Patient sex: M
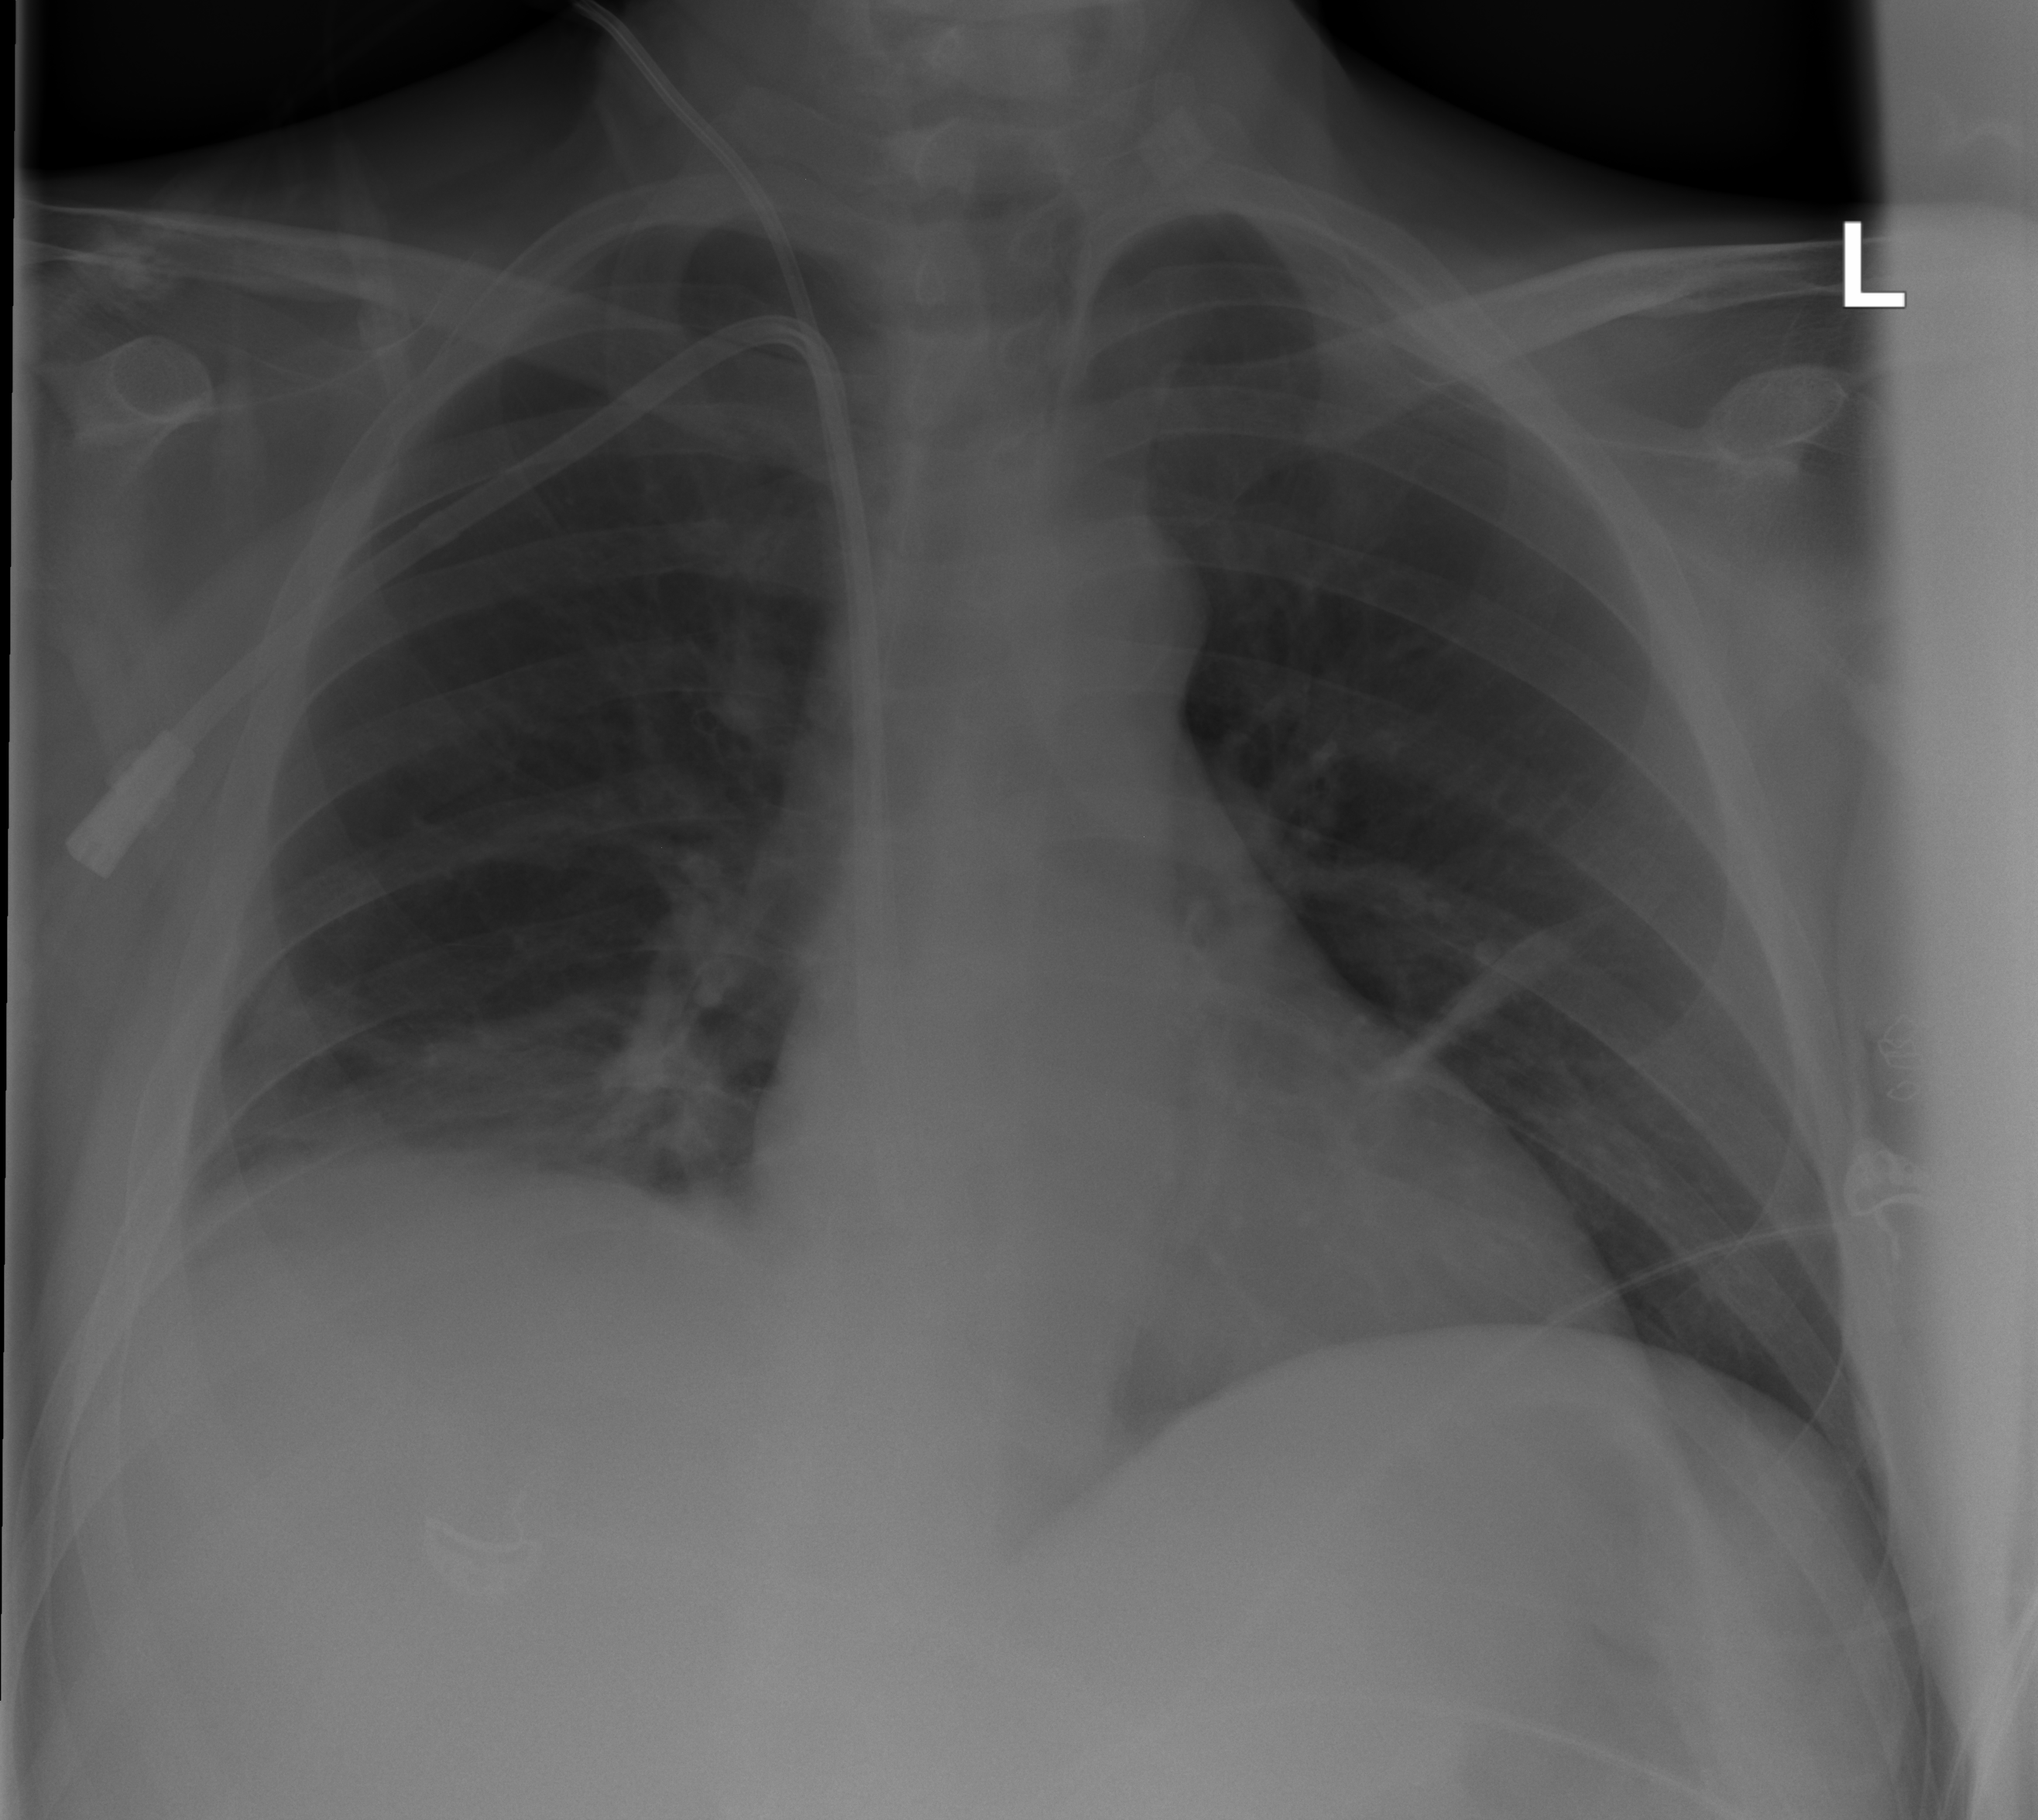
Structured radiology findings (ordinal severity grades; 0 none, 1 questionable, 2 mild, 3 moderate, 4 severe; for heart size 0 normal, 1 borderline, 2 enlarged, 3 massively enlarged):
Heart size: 0
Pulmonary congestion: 0
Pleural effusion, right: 2
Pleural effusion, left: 0
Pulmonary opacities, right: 0
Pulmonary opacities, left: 0
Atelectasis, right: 2
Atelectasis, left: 2